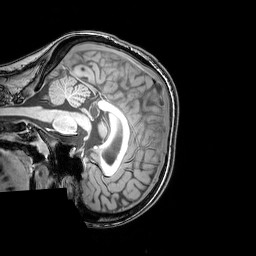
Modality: T1w
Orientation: sagittal
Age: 24
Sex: female
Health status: healthy
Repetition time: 0.081 s
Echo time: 0.037 s